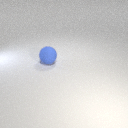
large blue rubber sphere